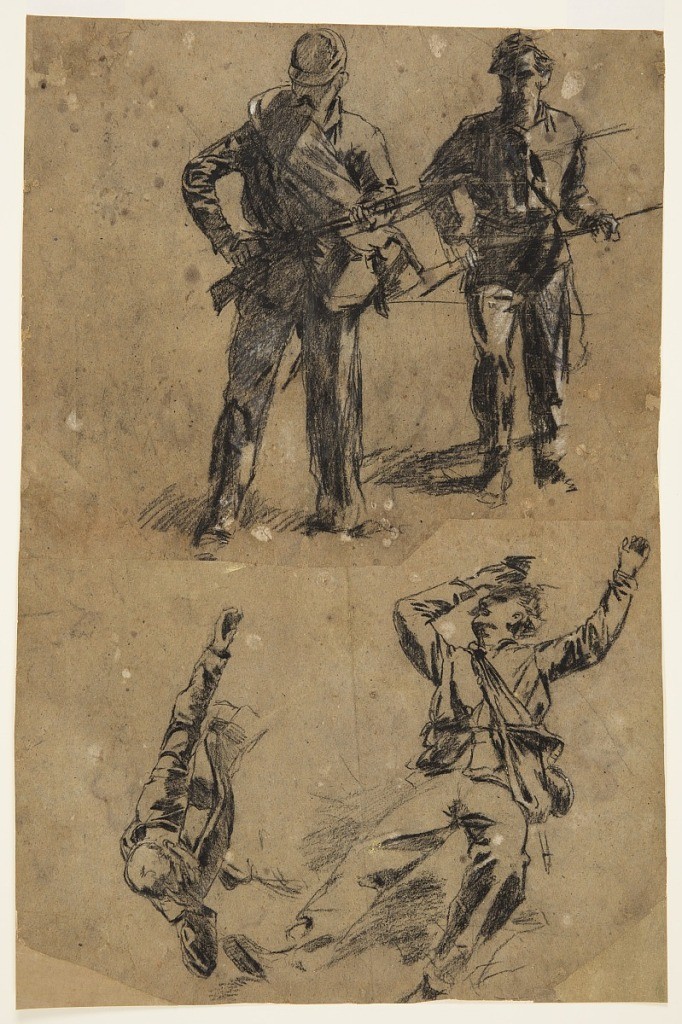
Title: Studies of Soldiers
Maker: Winslow Homer, American, 1836–1910
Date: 1863–65
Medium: Black and white chalk on two joined sheets of brown paper, lined
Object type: Drawing
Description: Four sketches of soldiers; two soldiers charging with rifles, at top; and two lying wounded on the ground, at bottom.